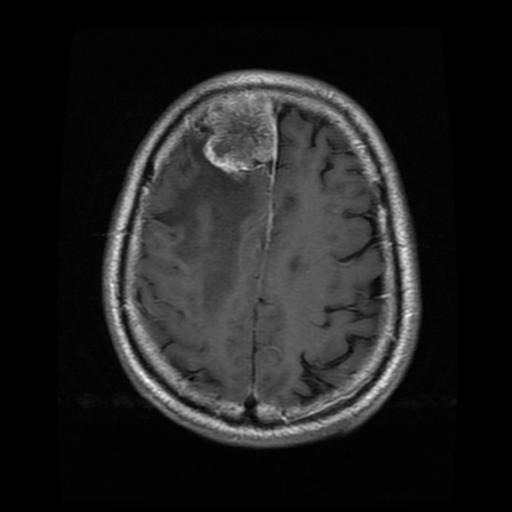
Label: meningioma